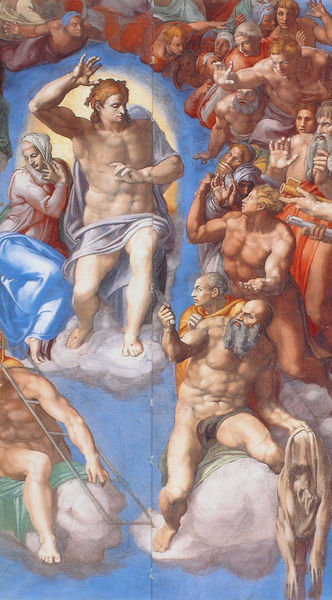
Titel: Sixtinische Kapelle
Künstler: Baccio Pontelli
Standort: Rom, Vatikan, Sixtinische Kapelle (EU - I - Latium)
Schlagwörter: blau, gemälde, gott, himmel, nackt, wolken, frauen, gelb, menschen, frau, männer, rot, tuch, wolke, gericht, tod, tot, fliegen, angst, leiter, wandgemälde, adam, lendentuch, furcht, heiligenschein, jesus, hölle, jüngstes gericht, religiös, heilige, deckengemälde, fresko, kirchlich, maria, bozetto, hülle, relifiös